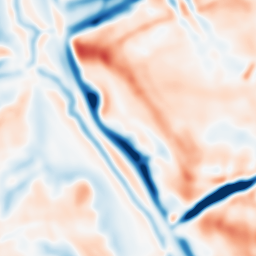
Category: multiscale
Decomposition family: dog
Decomposition parameters: sigma_low: 3
sigma_high: 10
Upsampling method: quartic
Upsampling parameters: scale: 2
Upsampling scale: 2